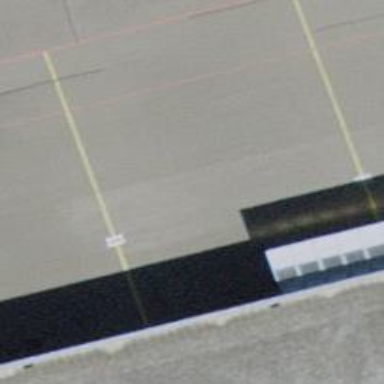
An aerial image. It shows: Airport parking position.